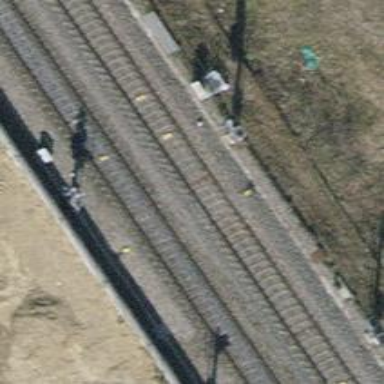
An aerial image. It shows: Railway signal.